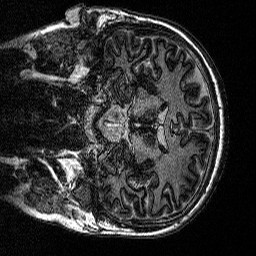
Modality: MP2RAGE
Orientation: coronal
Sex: male
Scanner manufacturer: siemens
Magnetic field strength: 3 T
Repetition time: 5 s
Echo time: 0.00292 s